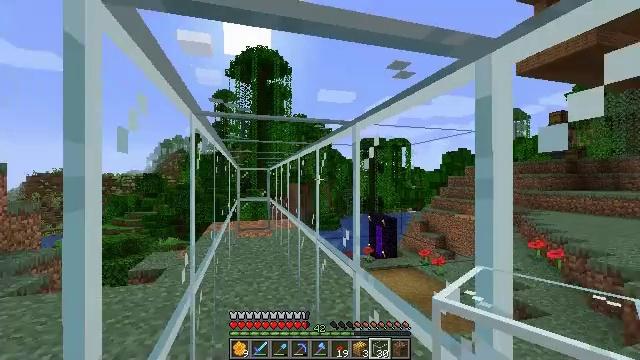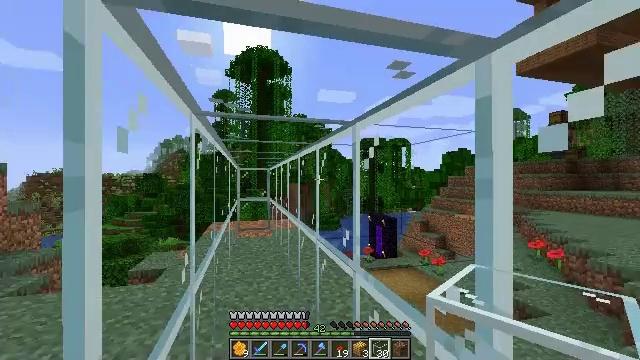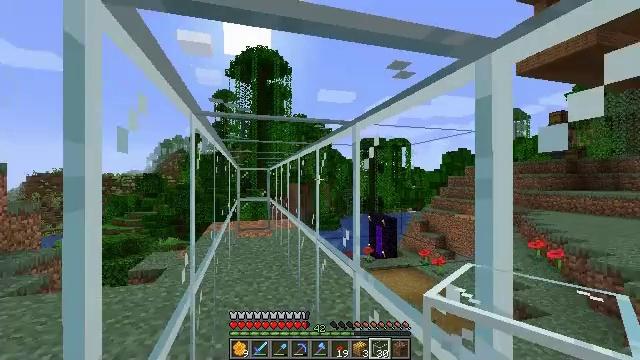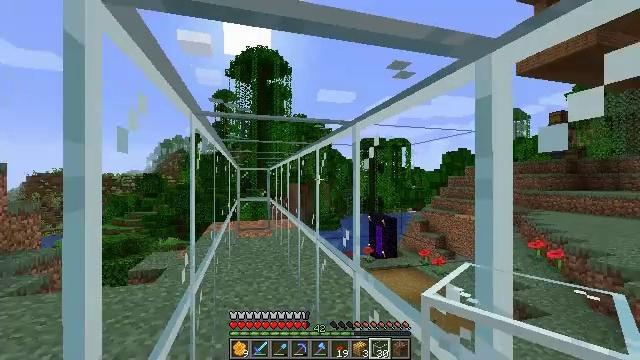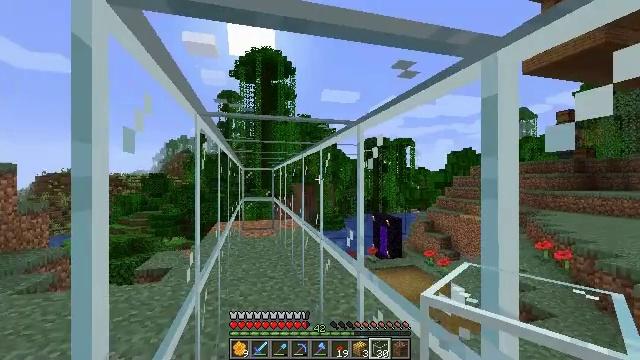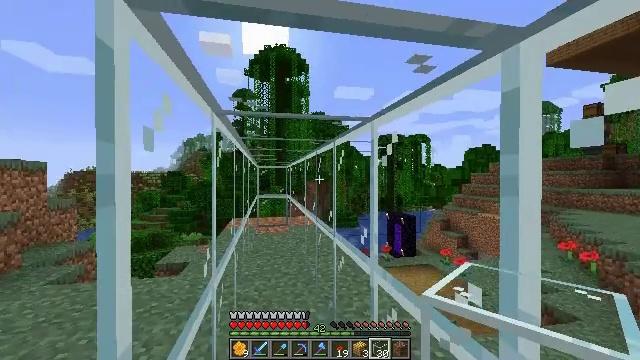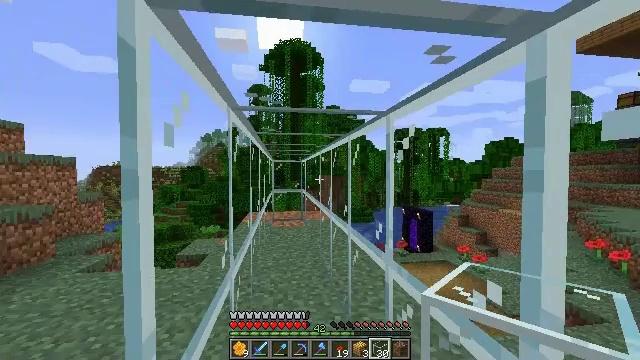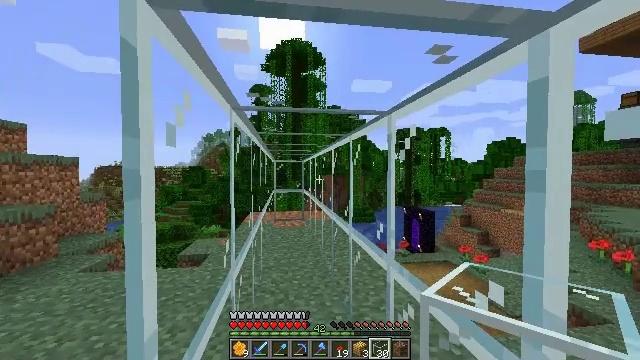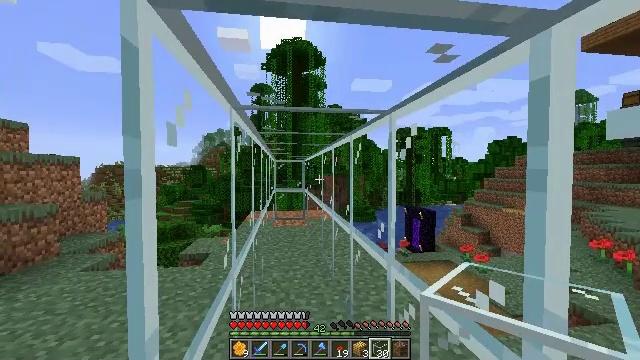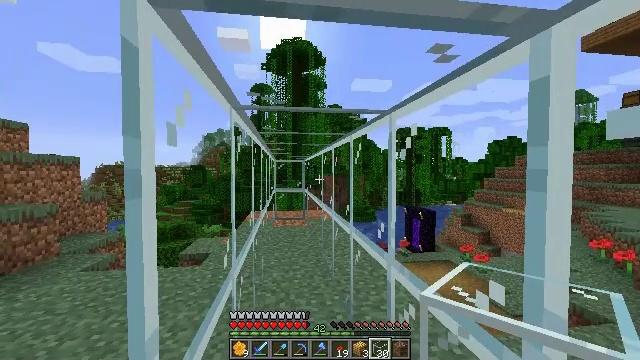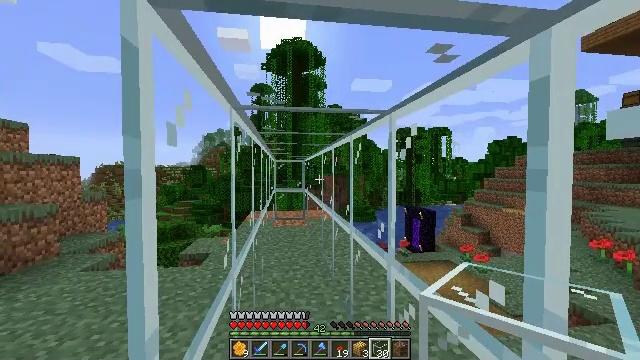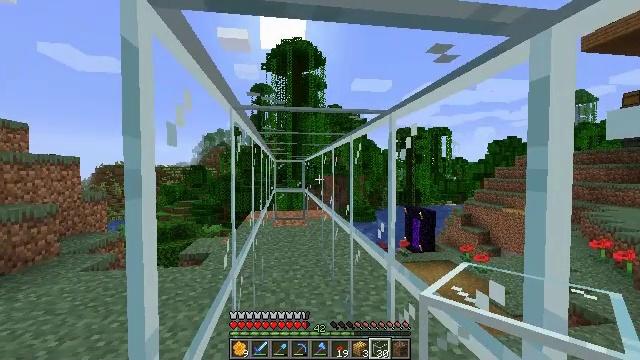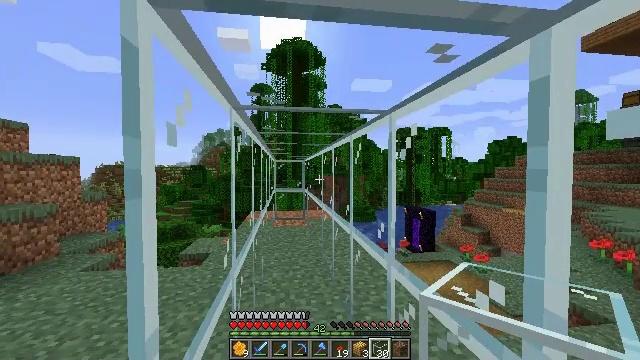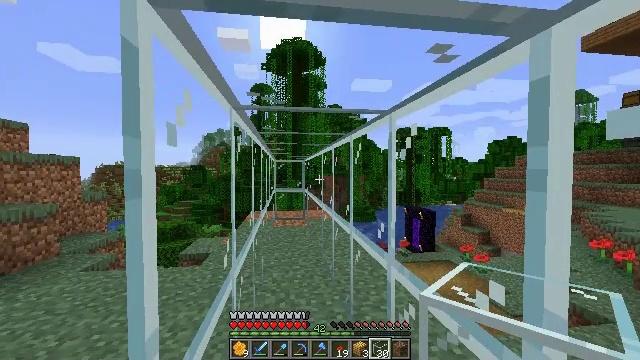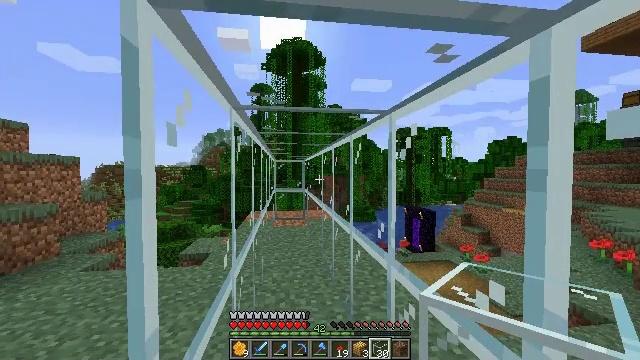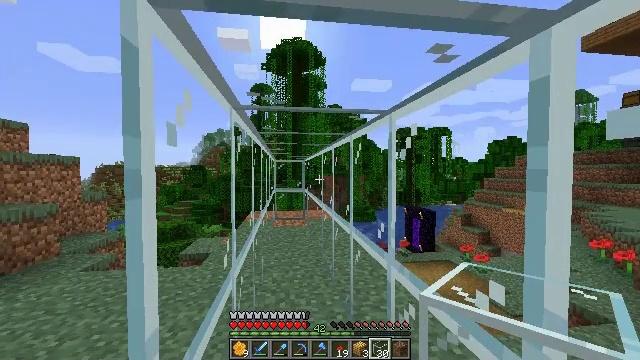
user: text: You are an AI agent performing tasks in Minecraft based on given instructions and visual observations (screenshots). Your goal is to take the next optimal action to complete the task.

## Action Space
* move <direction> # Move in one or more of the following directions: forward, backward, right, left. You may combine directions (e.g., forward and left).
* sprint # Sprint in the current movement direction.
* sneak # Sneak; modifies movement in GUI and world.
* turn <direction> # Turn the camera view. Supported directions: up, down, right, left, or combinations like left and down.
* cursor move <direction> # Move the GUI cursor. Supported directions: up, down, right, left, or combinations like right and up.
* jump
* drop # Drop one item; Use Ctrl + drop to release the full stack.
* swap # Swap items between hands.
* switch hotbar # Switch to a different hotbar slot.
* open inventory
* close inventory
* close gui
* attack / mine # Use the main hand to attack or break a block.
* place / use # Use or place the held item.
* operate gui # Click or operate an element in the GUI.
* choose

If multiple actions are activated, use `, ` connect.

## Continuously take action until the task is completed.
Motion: motion action
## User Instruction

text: Remove the glass to use the space.
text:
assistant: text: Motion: no_op
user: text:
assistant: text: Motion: no_op
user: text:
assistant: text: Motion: no_op
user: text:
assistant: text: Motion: no_op
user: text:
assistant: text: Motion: turn left
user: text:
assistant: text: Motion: turn left and down
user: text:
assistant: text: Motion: no_op
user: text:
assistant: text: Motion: no_op
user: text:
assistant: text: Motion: no_op
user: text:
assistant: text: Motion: no_op
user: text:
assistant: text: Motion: no_op
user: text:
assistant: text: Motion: no_op
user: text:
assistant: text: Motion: no_op
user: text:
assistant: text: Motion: no_op
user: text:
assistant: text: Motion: no_op
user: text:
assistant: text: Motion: turn down
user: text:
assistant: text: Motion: turn down
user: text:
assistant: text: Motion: no_op
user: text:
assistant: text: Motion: no_op
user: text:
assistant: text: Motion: no_op
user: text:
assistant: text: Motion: no_op
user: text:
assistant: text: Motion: no_op
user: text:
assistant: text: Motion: no_op
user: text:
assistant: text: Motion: no_op
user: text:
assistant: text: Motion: no_op
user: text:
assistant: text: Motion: no_op
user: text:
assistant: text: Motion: no_op
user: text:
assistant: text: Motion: no_op
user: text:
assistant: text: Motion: no_op
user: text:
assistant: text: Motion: turn left and down